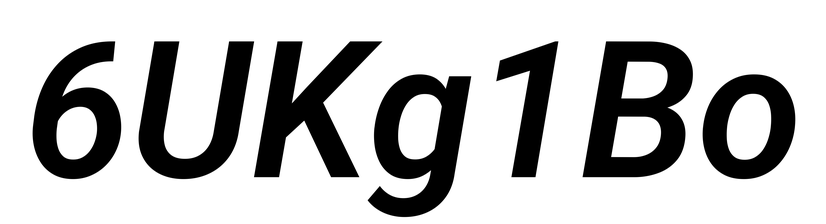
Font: Roboto-Italic_SemiBold_Italic